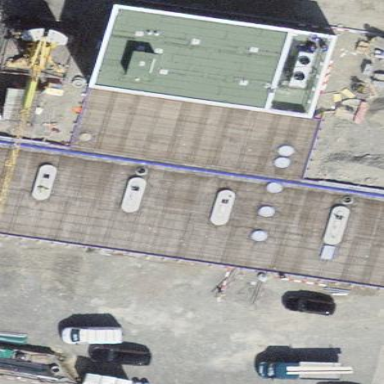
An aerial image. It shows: View of roof of building.